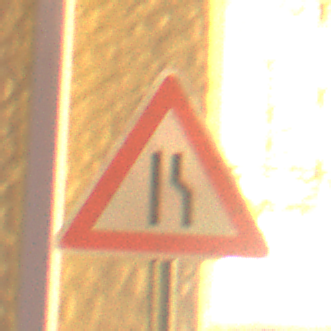
Verkehrszeichen: EinseitigVerengteFahrbahnRechts
Umgebung: Outdoor, Urban
Tageszeit: Night
Wetter: Clear
Licht: Artificial
Jahreszeit: NotSpecified
Kontrast: HighContrast